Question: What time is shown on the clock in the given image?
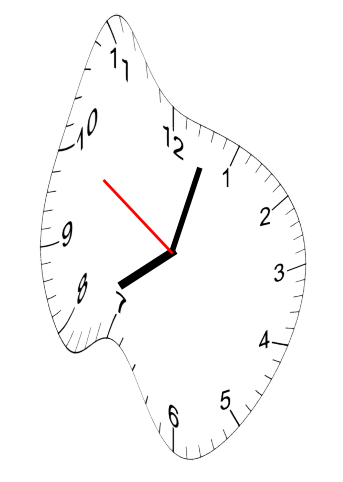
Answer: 08:02:50